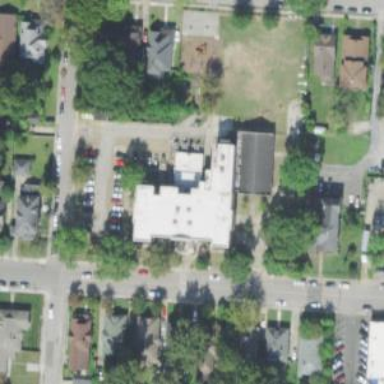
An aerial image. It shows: School building.